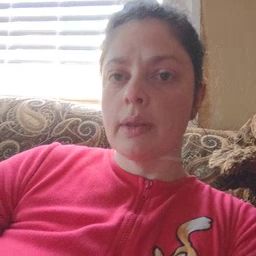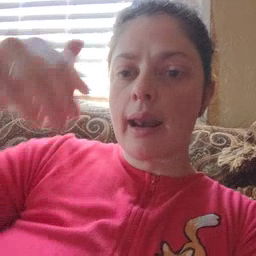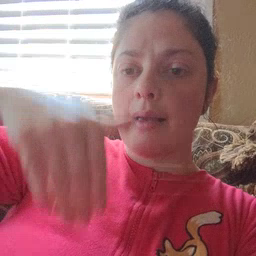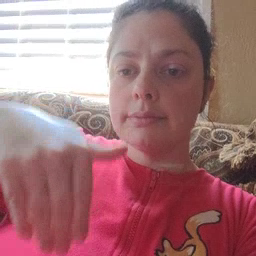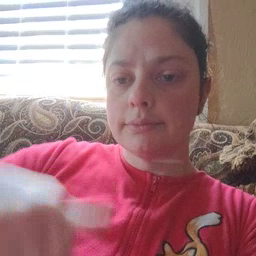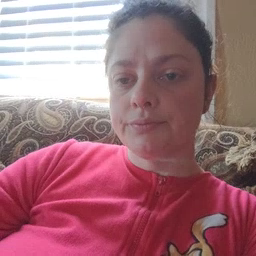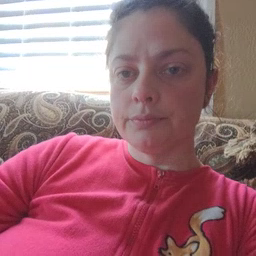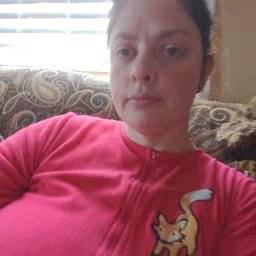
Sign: night